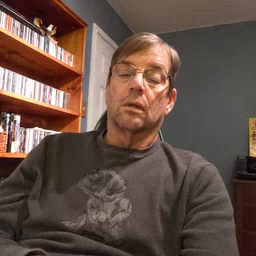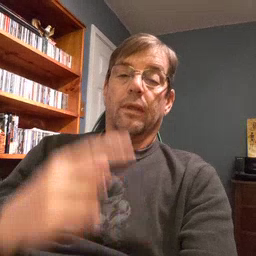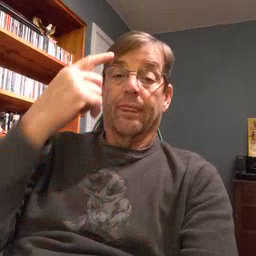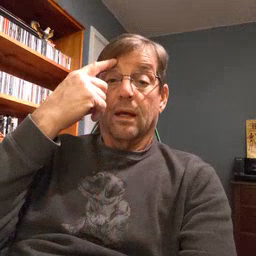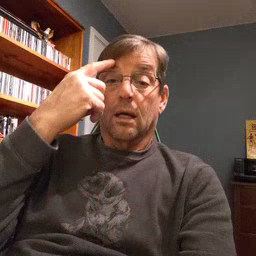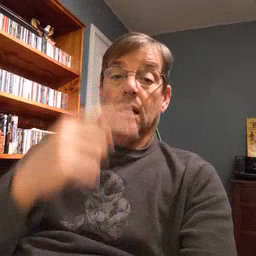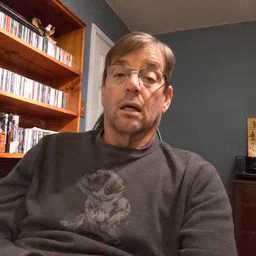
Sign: think